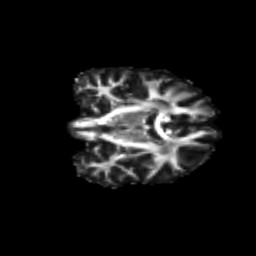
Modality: FA
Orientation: coronal
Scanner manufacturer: siemens
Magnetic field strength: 3 T
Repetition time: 9.2 s
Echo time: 0.084 s